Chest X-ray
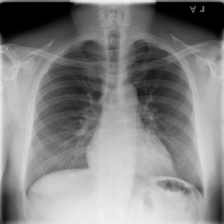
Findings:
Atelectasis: negative
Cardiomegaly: negative
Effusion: negative
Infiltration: negative
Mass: negative
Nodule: negative
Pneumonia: negative
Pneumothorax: negative
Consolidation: negative
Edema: negative
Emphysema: negative
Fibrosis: negative
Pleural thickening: negative
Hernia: negative